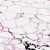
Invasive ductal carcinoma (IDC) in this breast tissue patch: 0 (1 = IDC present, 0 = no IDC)